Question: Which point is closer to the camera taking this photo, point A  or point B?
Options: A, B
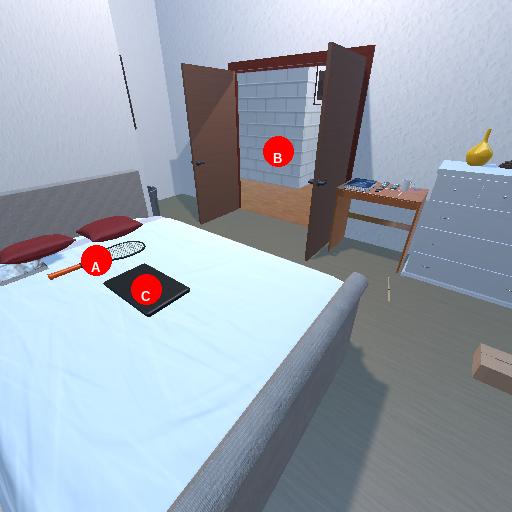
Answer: A